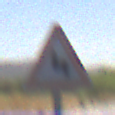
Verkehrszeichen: DoppelkurveZunaechstLinks
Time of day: Midday
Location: Roofed (Underpass)
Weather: Clear
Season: NotSpecified
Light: Natural